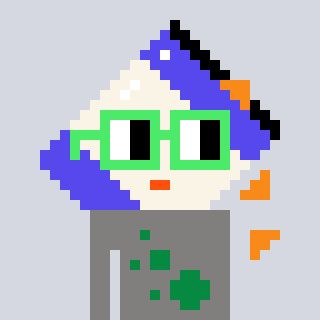
a pixel art character with square light green glasses, a chips-shaped head and a bluegrey-colored body on a cool background